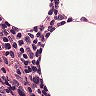
Metastatic tissue present: yes